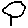
Label: tree